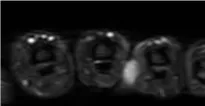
Imaging findings. ; homogeneous high signal on T2-weighted images.
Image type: radiology (mri)